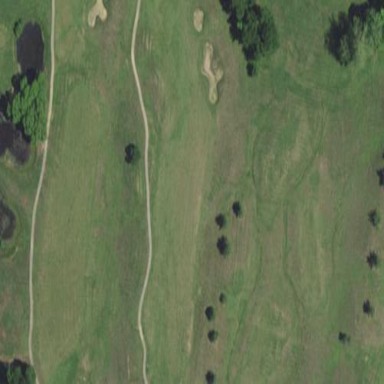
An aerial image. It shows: Rough grassy area used for golf.